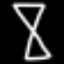
Label: hourglass